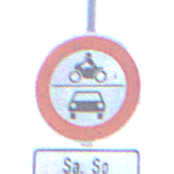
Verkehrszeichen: VerbotKraftfahrzeuge
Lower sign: ZeitangabenMitBeschraenkungAufWochentage9
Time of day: SunriseSunset
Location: Outdoor (Nature)
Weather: PartlyCloudy
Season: NotSpecified
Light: Natural